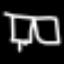
Label: pants